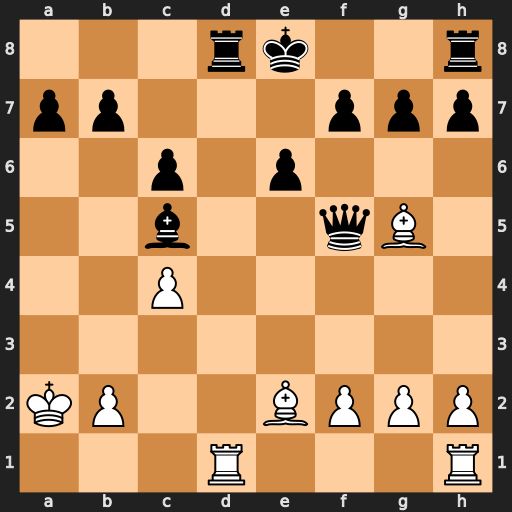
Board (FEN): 3rk2r/pp3ppp/2p1p3/2b2qB1/2P5/8/KP2BPPP/3R3R
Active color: w
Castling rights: k
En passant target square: -
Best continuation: Rxd8#